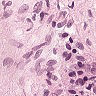
Metastatic tissue present: no